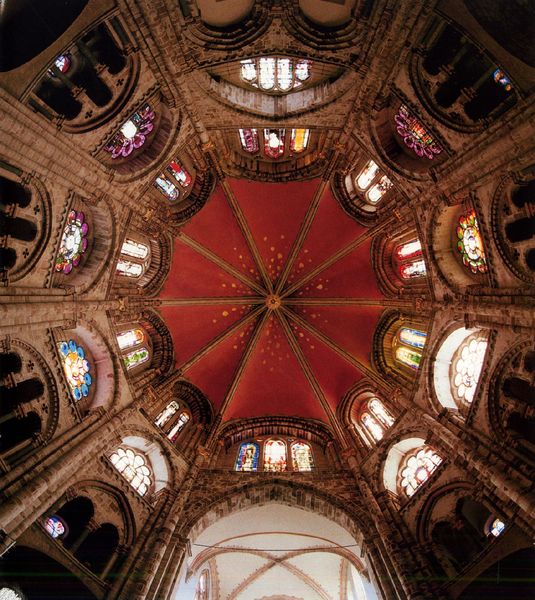
Titel: St. Gereon in Köln
Standort: Köln, St. Gereon (EU - D - NRW)
Schlagwörter: bunt, fenster, licht, schwarz, säulen, rot, architektur, spiegel, kirche, sonne, gold, decke, innen, pilaster, rundbogen, kuppel, ornamente, galerien, gewölbe, dom, rippen, sterne, arkaden, fensterglas, glasmalerei, kreuzgrat, spitzbogen, vierung, kolumne, schlußstein, buntglasfenster, deckengewölbe, kuooel, kreuzgratgewälbe, kircge, sterngratgewölbe, kathedre